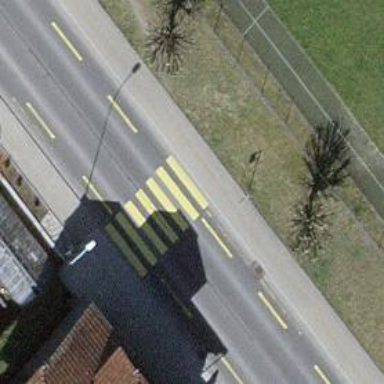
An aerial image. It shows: Uncontrolled zebra crossing with zebra markings.